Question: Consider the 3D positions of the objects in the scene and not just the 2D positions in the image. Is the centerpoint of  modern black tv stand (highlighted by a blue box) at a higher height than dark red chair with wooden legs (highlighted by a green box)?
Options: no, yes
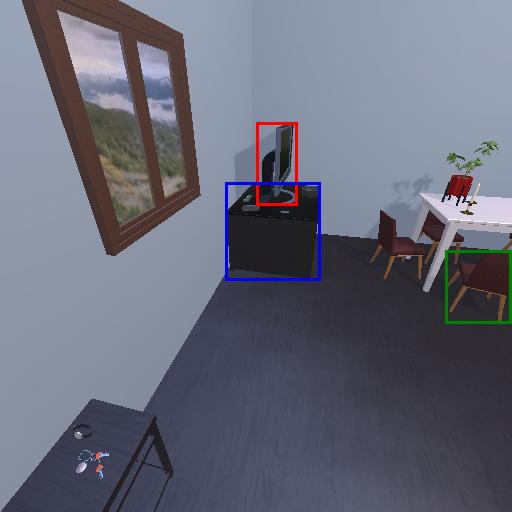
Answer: no